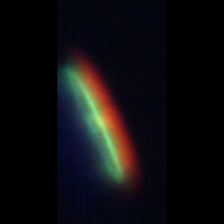
Taxon: Pennate
Group: Diatoms